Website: lowes
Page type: account-selection
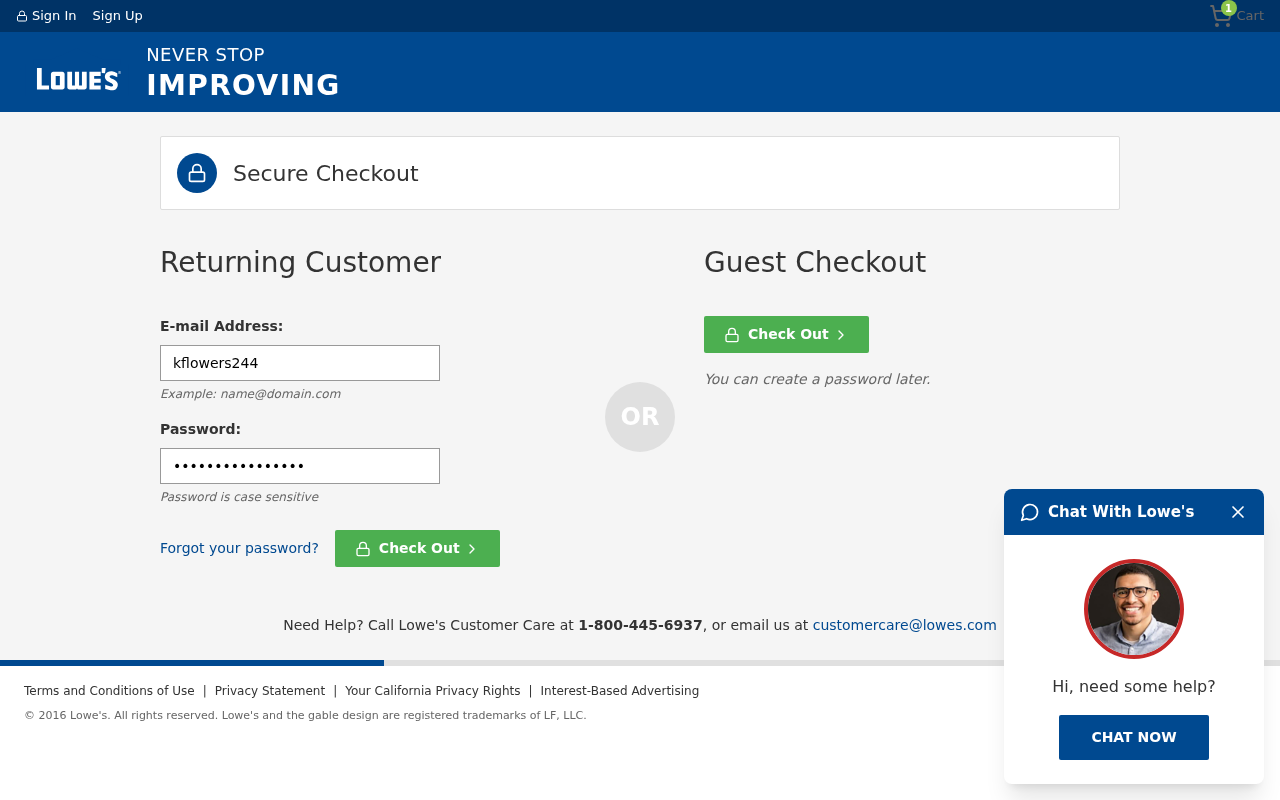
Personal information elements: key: PII_LOGIN_USERNAME
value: kflowers244
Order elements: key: ORDER_NUM_ITEMS
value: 1